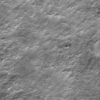
Label: not_dusty